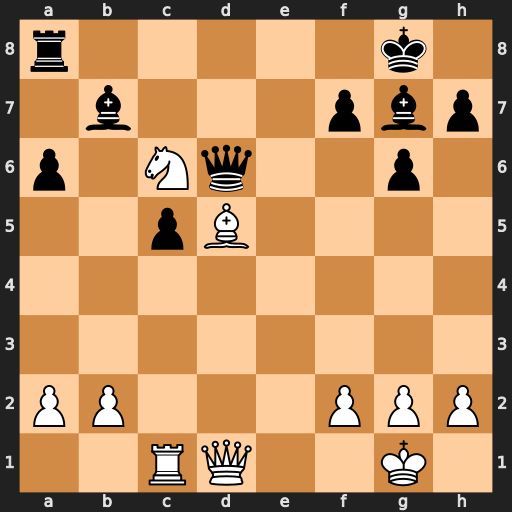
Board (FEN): r5k1/1b3pbp/p1Nq2p1/2pB4/8/8/PP3PPP/2RQ2K1
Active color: w
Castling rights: -
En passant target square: -
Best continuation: Bxf7+ Kxf7 Qxd6